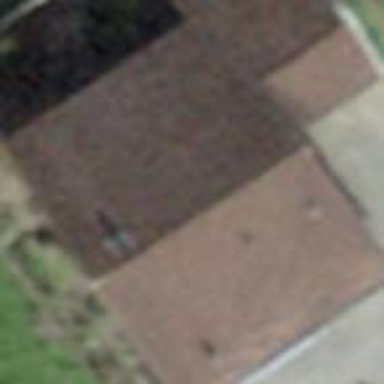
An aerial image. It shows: Simple house.